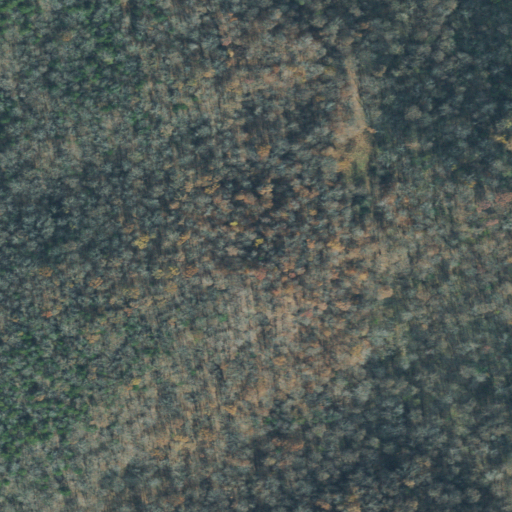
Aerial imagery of mountain in Tennessee named Bane Hill containing deciduous forest and mixed forest